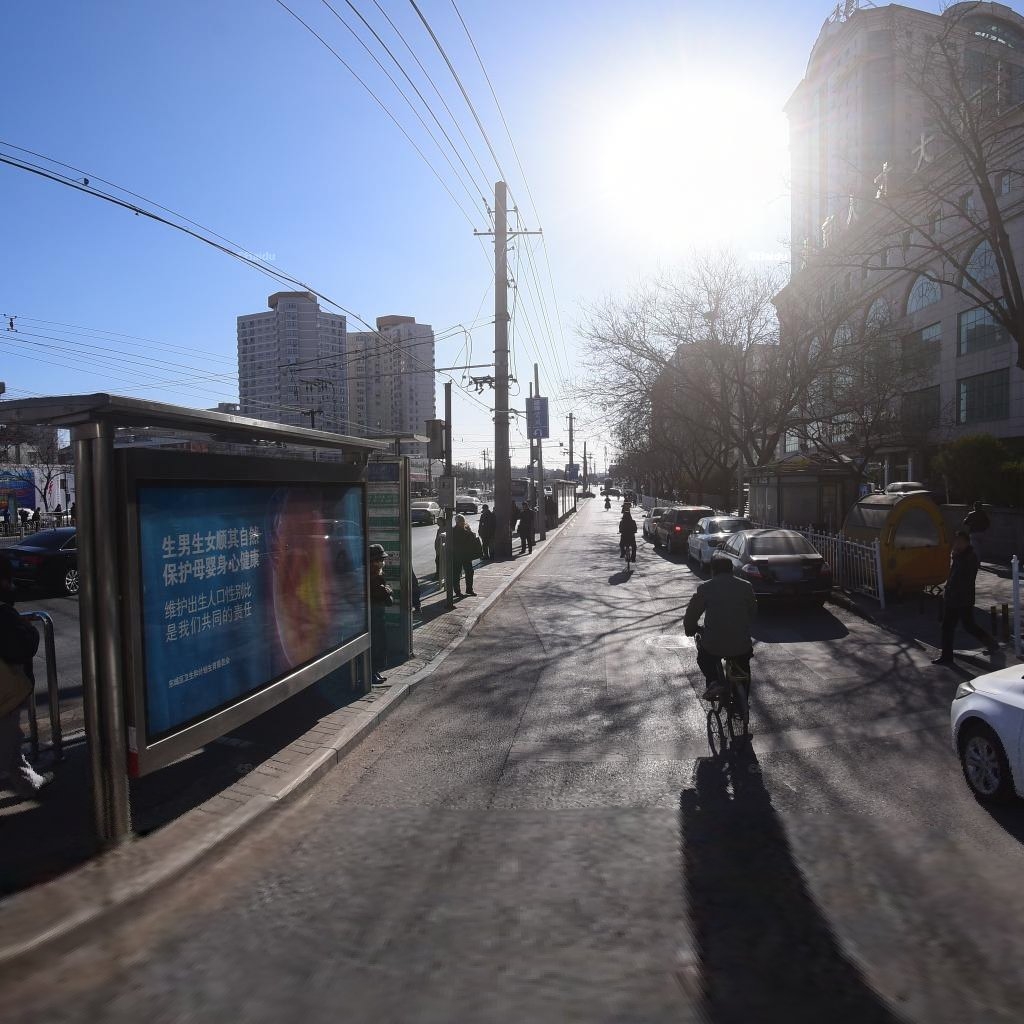
Region: Dongcheng
Road damage annotations: longitudinal crack, longitudinal crack, longitudinal crack, manhole cover, longitudinal crack